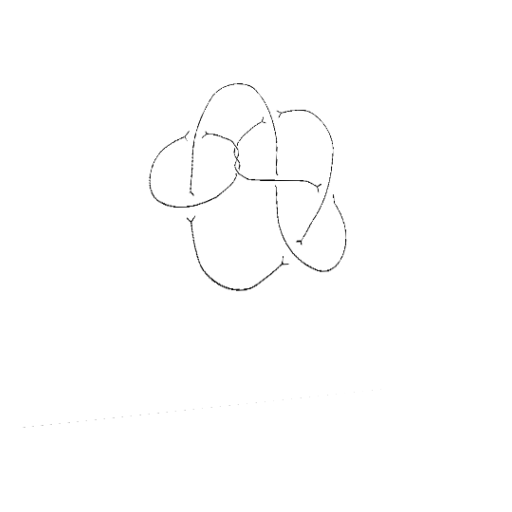
Crossing number: 9